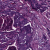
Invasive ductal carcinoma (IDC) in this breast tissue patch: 1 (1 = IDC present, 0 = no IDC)